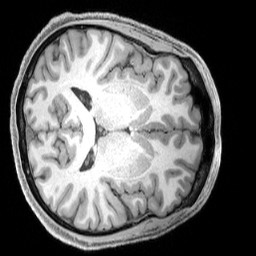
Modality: T1w
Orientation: axial